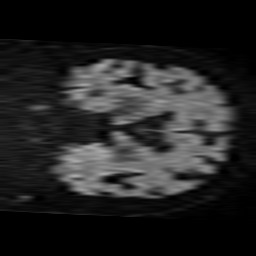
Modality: TRACE
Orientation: coronal
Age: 84
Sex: male
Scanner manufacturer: philips
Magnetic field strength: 1.5 T
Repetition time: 3.54 s
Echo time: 0.09411 s